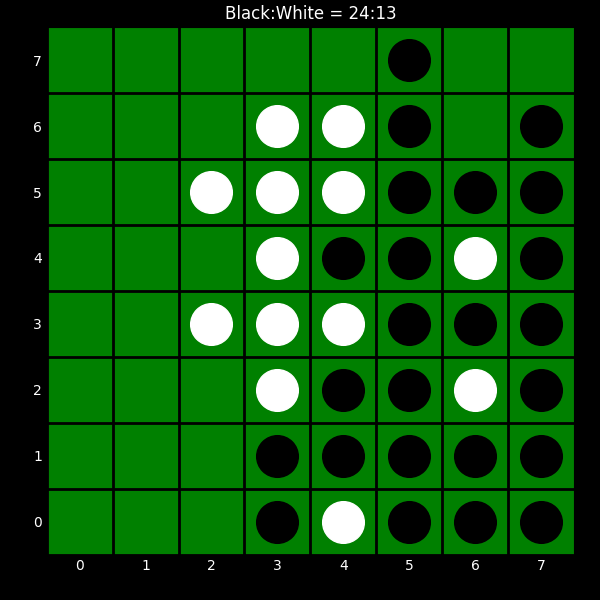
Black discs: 24
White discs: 13